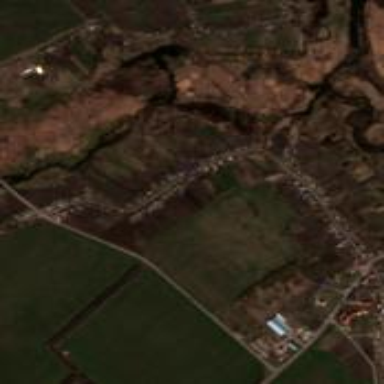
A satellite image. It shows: Rural residential area.